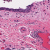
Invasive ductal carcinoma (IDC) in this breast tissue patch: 0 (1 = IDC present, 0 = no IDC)